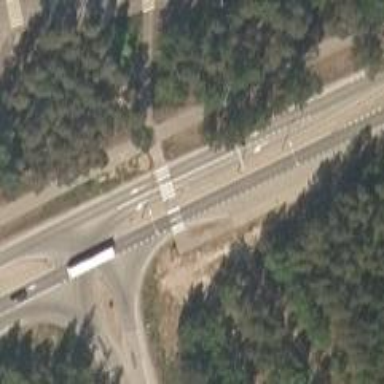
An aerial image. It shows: Zebra crossing on the road.